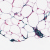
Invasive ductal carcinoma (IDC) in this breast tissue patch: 0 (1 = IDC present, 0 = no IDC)